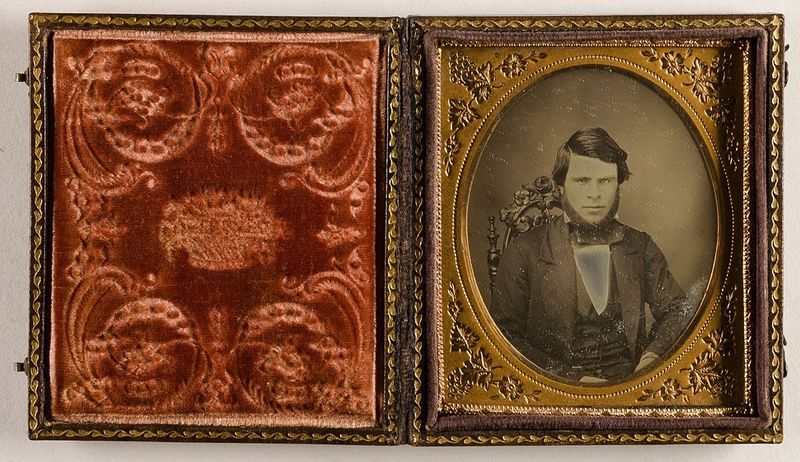
Titel: Porträt eines Mannes
Standort: Hamburg
Institution: Museum für Kunst und Gewerbe Hamburg
Schlagwörter: mann, bart, portrait, figur, foto, fotografie, photographie, photo, etui, lichtbild, daguerreotypie, bildwerke, angewandte und bildende kunst, hessische systematik, porträt, porträtfotografie, porträtphotographie, hüftbild